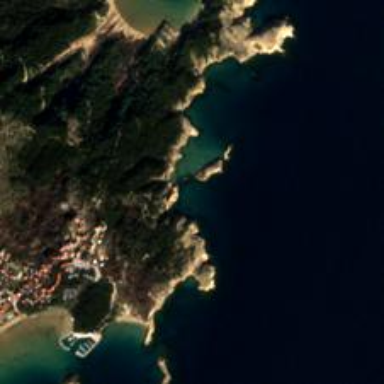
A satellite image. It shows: Beautiful bay with natural surroundings.